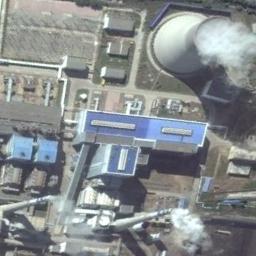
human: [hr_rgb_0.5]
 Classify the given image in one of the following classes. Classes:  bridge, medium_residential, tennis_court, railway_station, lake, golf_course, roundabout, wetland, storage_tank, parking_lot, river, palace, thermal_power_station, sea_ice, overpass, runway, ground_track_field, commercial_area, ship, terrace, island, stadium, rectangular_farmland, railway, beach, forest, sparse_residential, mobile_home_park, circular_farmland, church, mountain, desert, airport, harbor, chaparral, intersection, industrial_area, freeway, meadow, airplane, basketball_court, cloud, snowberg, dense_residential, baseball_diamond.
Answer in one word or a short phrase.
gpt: thermal_power_station